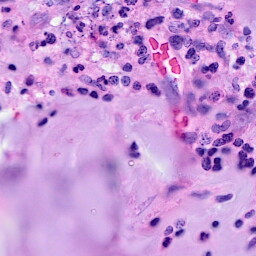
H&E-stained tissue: Breast